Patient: sex F, age 57
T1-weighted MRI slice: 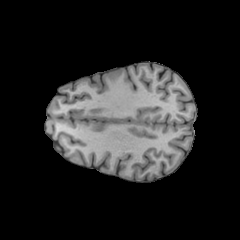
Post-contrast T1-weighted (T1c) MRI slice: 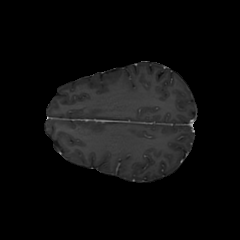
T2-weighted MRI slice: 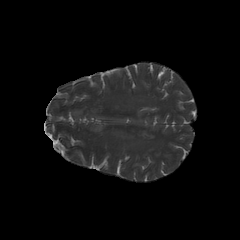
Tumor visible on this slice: no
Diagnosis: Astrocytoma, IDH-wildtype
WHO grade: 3